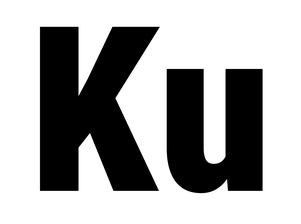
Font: Roboto_Condensed_Black